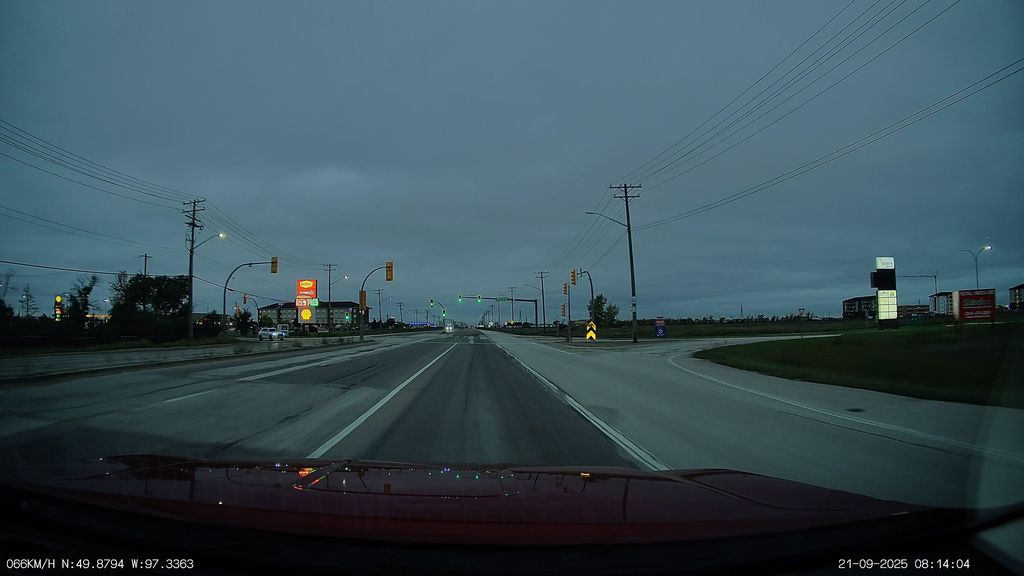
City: winnipeg